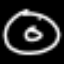
Label: donut